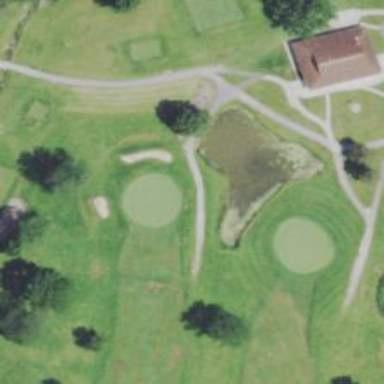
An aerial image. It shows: Pathway for golfing.